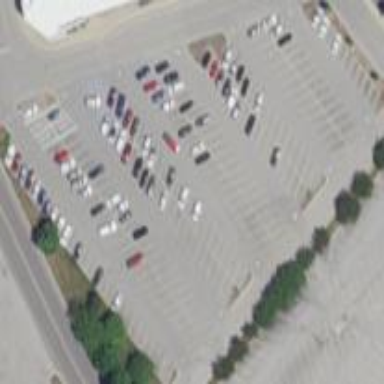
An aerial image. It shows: Parking area with surface.